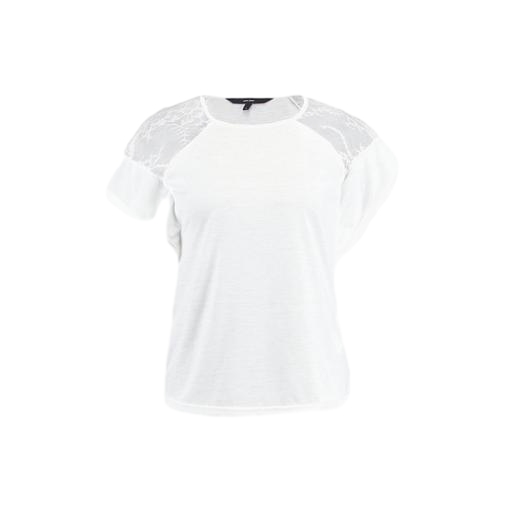
lace-yoke t-shirt, white lace muscle t-shirt, white floral lace panel t-shirt, white background